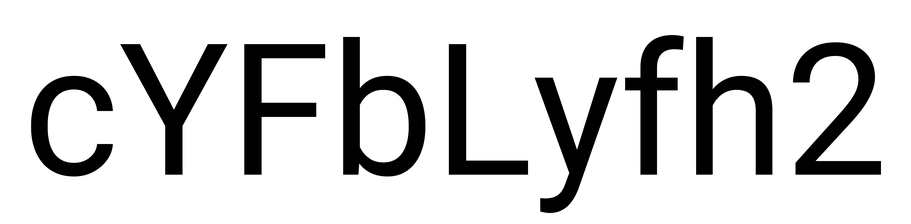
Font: Roboto_Regular